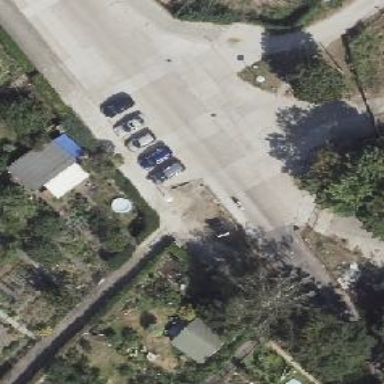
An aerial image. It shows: Footway.